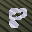
Label: 8